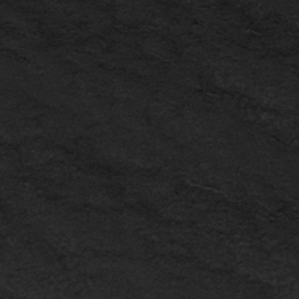
Label: frost